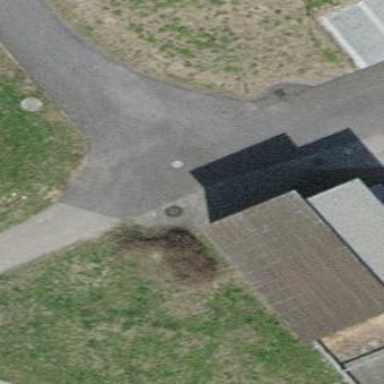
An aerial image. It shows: View of roof of building.